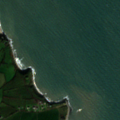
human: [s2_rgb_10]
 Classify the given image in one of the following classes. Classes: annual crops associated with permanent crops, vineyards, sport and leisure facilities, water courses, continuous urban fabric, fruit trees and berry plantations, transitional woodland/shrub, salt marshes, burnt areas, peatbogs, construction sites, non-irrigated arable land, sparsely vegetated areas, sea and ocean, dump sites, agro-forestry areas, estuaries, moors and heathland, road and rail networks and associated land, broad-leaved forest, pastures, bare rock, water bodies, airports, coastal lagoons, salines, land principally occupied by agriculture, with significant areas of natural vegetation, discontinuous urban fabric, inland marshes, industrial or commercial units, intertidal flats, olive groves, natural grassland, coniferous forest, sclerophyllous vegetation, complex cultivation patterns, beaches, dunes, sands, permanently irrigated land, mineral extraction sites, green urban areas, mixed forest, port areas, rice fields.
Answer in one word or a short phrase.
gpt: pastures, sea and ocean